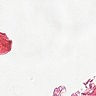
Metastatic tissue present: no